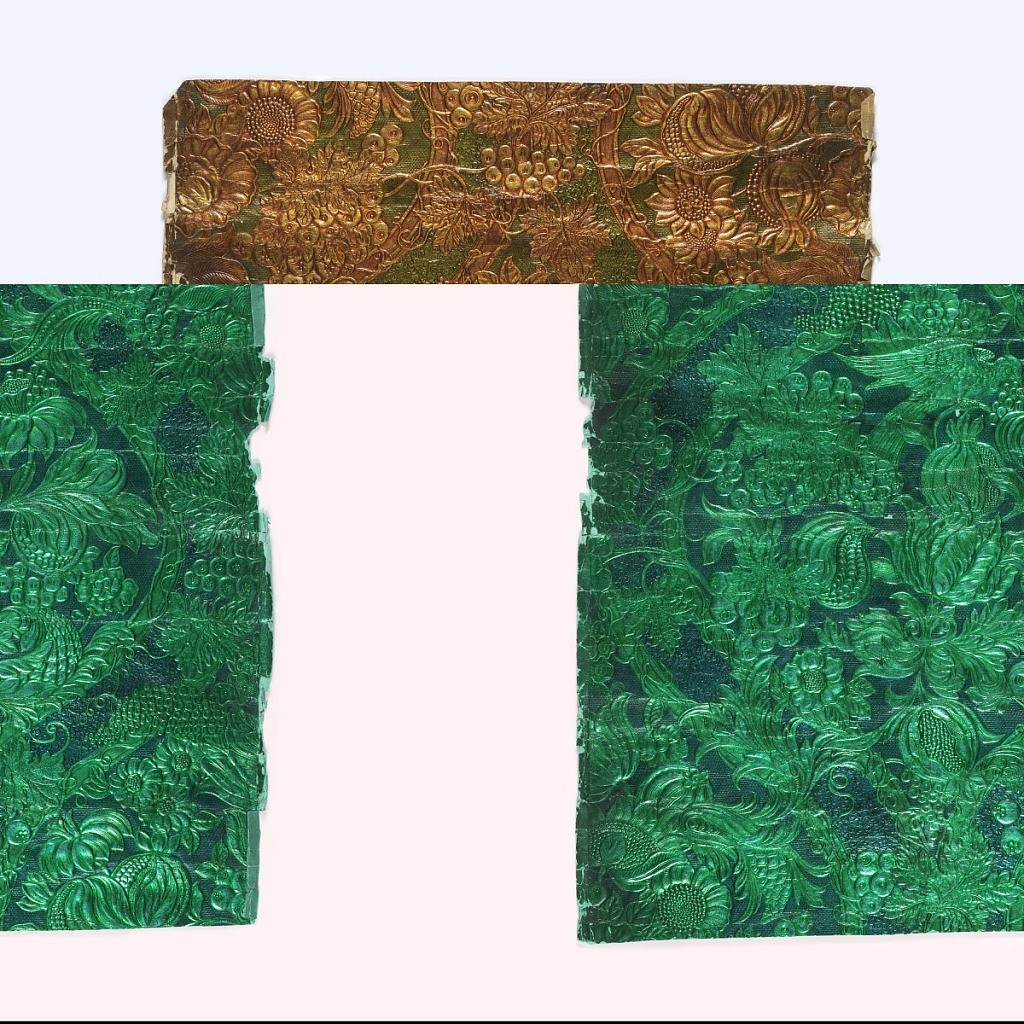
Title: Sidewall
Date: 1880–90
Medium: Block-printed paper, embossed
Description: Imitation leather. Embossed design of birds, fruit, flowers and leaves. Printed in metallic gold and metallic lime green.